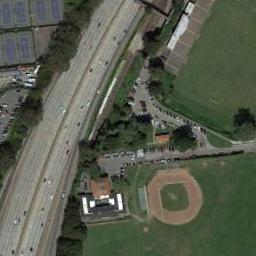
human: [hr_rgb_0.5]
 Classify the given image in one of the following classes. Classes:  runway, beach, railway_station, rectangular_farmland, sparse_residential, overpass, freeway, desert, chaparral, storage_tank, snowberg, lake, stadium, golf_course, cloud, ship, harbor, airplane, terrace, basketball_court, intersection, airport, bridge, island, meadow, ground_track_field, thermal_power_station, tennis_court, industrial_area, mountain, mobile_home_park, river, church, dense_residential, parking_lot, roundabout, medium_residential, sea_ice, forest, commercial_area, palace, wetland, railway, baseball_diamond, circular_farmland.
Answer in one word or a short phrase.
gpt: baseball_diamond